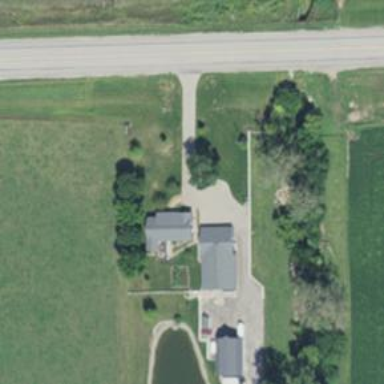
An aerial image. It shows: Driveway.